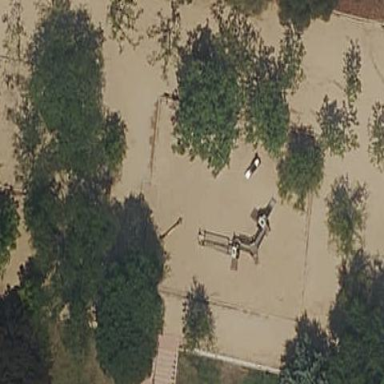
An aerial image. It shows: Fitness station in leisure land area.